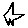
Label: star